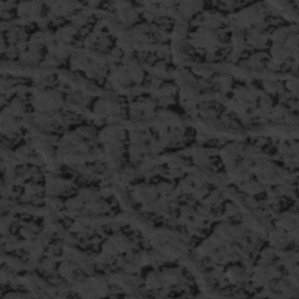
Label: frost